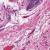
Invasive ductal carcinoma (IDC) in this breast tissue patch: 0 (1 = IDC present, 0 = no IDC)